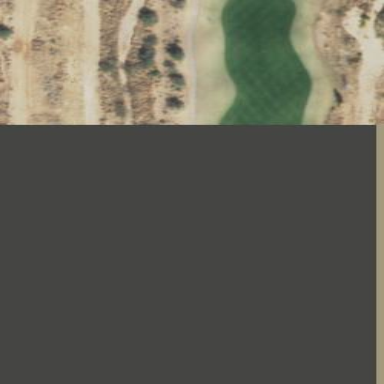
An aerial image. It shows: Golf fairway surrounded by grass.